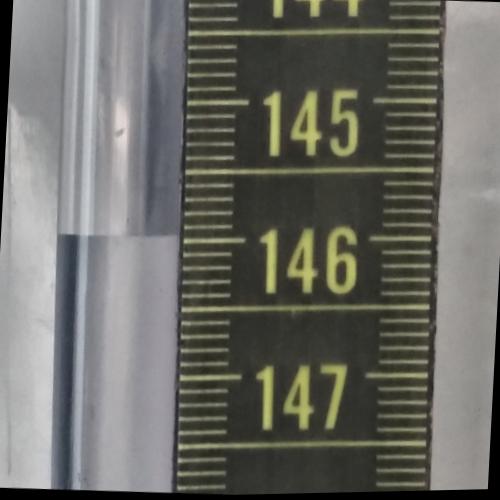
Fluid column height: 146.0 cm